Question: When I call setFixedHeight() on a PdfPCell, and add more text than fits in the given height, iText seems to print the prefix of the string which fits.
Can I control this clipping algorithm? For example:
1. Print a suffix of the string rather than a prefix.
2. Mark a substring of the string as not to be removed. This is with footnote references. If I add text saying "Hello World [1]", the [1] is a reference to a footnote and should not be removed. It's okay to remove the other characters of the string, like "World".
3. When there are multiple words in the string, iText seems to eliminate a word that doesn't fit, while I would like it partially printed. That is, if the string is "Hello World", and the cell has room only for "Hello Wo...", I would like that to be printed, rather than just "Hello", as iText prints.
4. Rather than printing characters in their entirety, print only part of them. Imagine printing the text to a PNG and chopping off the top and/or bottom part of the PNG to fit it in the space available. For example, notice that the top line and the bottom line are partially clipped here:

Are any of these possible? Does iText give me any control over how text is clipped? Thanks.
This is with reference to iText 2.1.6.
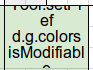
Answer: I have written a proof of concept, <URL>, where we try to fit the text '"D2 is a cell with more content than we can fit into the cell."' in a cell that is too small.
Just like in your other question ( <URL>.
This adds the content in simulation mode (we use the width of the cell and an arbitrary height):
'''
PdfContentByte canvas = canvases[PdfPTable.TEXTCANVAS];
ColumnText ct = new ColumnText(canvas);
ct.setSimpleColumn(new Rectangle(0, 0, position.getWidth(), -1000));
ct.addElement(content);
ct.go(true);
float spaceneeded = 0 - ct.getYLine();
System.out.println(String.format("The content requires %s pt whereas the height is %s pt.", spaceneeded, position.getHeight()));
'''
We now know the needed height and we can add the content for real using an offset:
'''
float offset = (position.getHeight() - spaceneeded) / 2;
System.out.println(String.format("The difference is %s pt; we'll need an offset of %s pt.", -2f * offset, offset));
PdfTemplate tmp = canvas.createTemplate(position.getWidth(), position.getHeight());
ct = new ColumnText(tmp);
ct.setSimpleColumn(0, offset, position.getWidth(), offset + spaceneeded);
ct.addElement(content);
ct.go();
canvas.addTemplate(tmp, position.getLeft(), position.getBottom());
'''
In this case, I used a 'PdfTemplate' to clip the content.
I also have answers to your other questions, but I don't have the time to answer them right now.